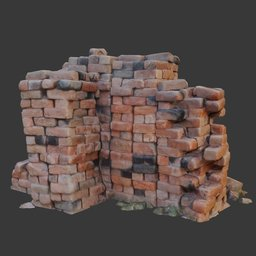
Label: architecture